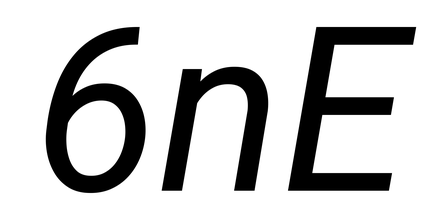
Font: Roboto-Italic_Italic